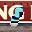
Label: 1